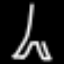
Label: The Eiffel Tower